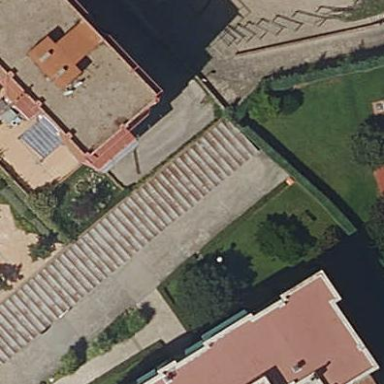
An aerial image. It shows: Carport structure.